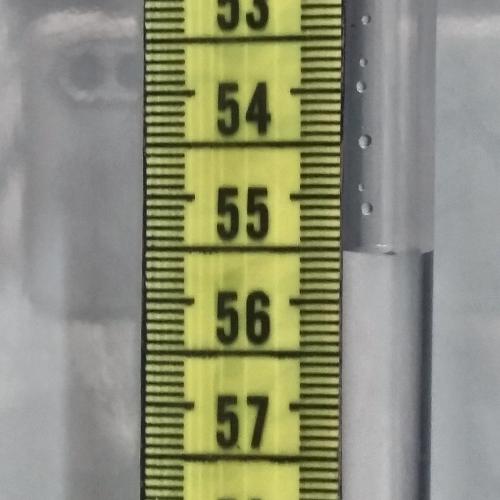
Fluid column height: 55.5 cm